Question: Hi I am trying to make a layout dynamically and it should be scrollable because I will not know how many text fields and edit text fields I should draw. The picture is shown below.
'''
LinearLayout layout=new LinearLayout(this);
layout.setOrientation(LinearLayout.VERTICAL);
layout.setLayoutParams(new LayoutParams(LayoutParams.WRAP_CONTENT, LayoutParams.WRAP_CONTENT));
setContentView(layout);
'''
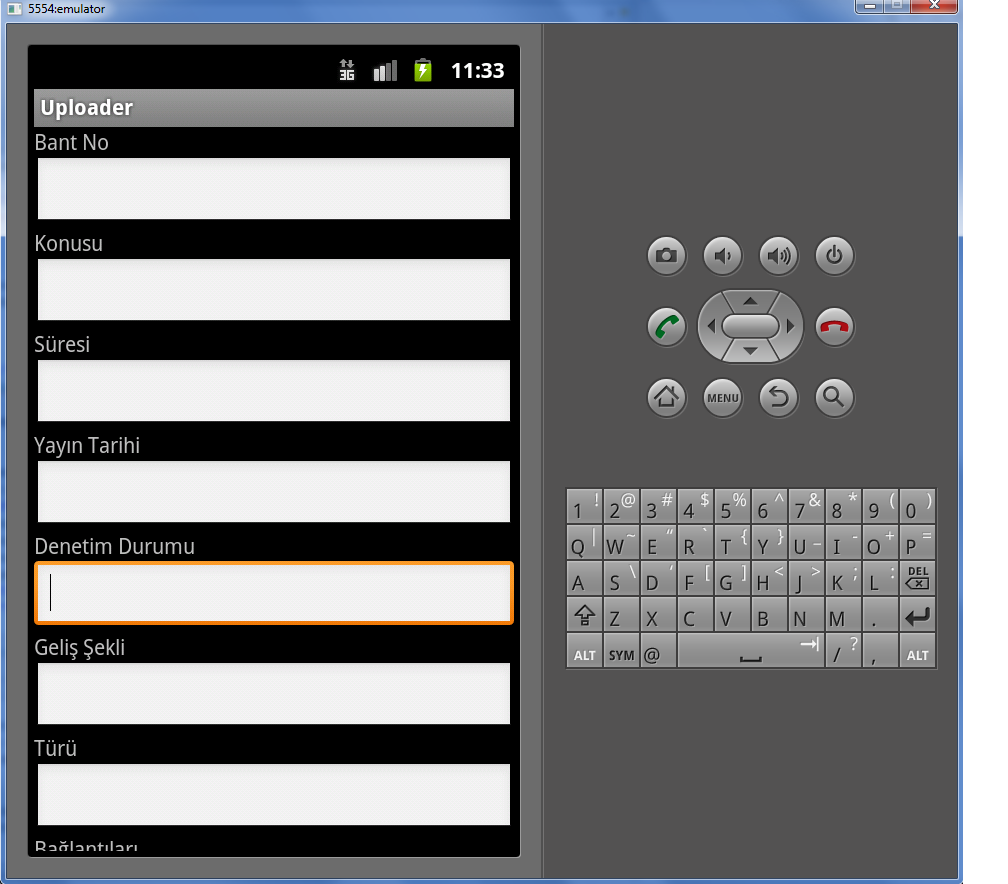
Answer: Enclose your parent layout (LinearLayout or RelativeLayout) in a 'ScrollView'. Thats all you need to fix this.
'''
ScrollView scroll = new ScrollView(this);
scroll.setLayoutParams(new LayoutParams(LayoutParams.FILL_PARENT,
LayoutParams.FILL_PARENT));
LinearLayout layout=new LinearLayout(this);
layout.setOrientation(LinearLayout.VERTICAL);
layout.setLayoutParams(new LayoutParams(LayoutParams.WRAP_CONTENT,
LayoutParams.WRAP_CONTENT));
scroll.addView(layout,
new LayoutParams(LayoutParams.FILL_PARENT, LayoutParams.WRAP_CONTENT));
setContentView(scroll);
'''